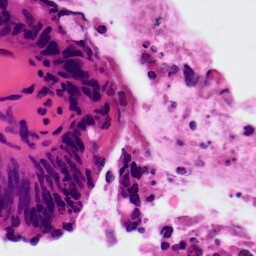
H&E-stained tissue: Colon